Question: For a Windows 8 Application, I can create AppBar style buttons using 'Segoe UI Symbol' but they have drawn in a rectangle area therefore has a rectangle background. Since I want to set their background to a different color during hover, I need to get rid of this rectangle.
As pointed out in below question, the button and the style are defined like shown.
Please give a direction how this can be accomplish.
<URL>
HTML:
'''
<button id="myAppBarIcon" class="normal-size-icon">&#xE1D8;</button>
'''
CSS:
'''
.normal-size-icon {
margin-top: 400px;
margin-left: 630px;
position: relative;
font-size: 24px;
font-family: 'Segoe UI Symbol';
color: rgb(255, 255, 255);
background: none;
border: none;
}
'''
Update:
Below code does the trick but font is not properly aligned. Probably because it is not made to align properly. Image below shows the layout.
'''
.normal-size-icon {
font-size: 24px;
font-family: 'Segoe UI Symbol';
color: rgb(555, 255, 255);
min-width: 0;
min-height: 0;
border-radius: 50%;
border-style: solid;
padding: 0;
text-align: center;
}
'''

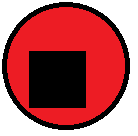
Answer: For this point you need to set 'border-radius:50%;' so you your button will change shape to circle then add 'min-width:0; min-height:0;' and 'text-align:center;' here is the full css :
'''
.normal-size-icon {
font-size: 24px;
font-family: 'Segoe UI Symbol';
color: rgb(555, 255, 255);
min-width: 0;
min-height: 0;
border-radius: 50%;
border-style: solid;
padding: 0;
text-align: center;
}
'''
if you don't need border you can set 'border:none;'. Sorry for my bad english